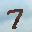
Label: 7